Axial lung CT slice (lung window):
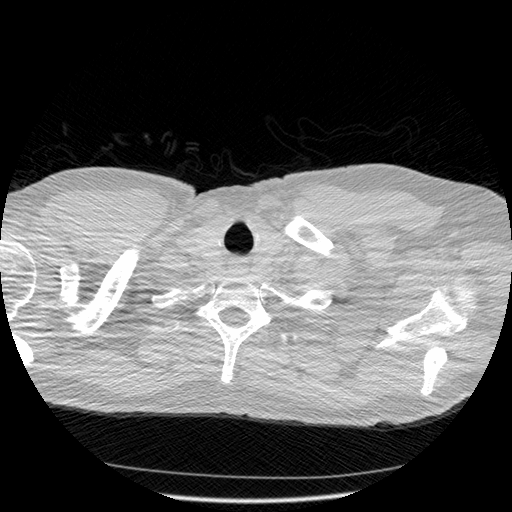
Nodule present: no